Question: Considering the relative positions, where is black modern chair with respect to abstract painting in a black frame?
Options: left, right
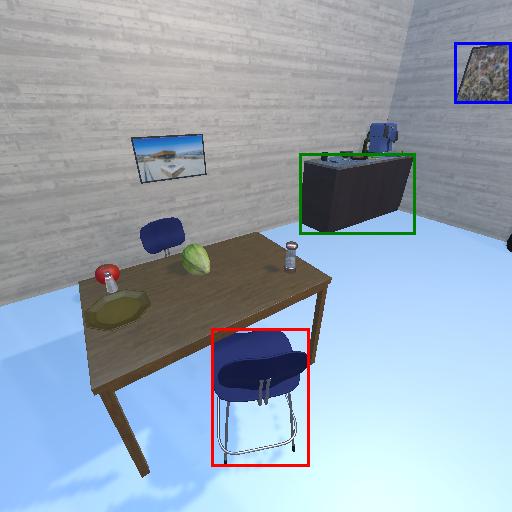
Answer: left